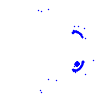
Particle: electron